Field crop: maize
Growth stage: 2
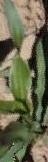
Species: maize